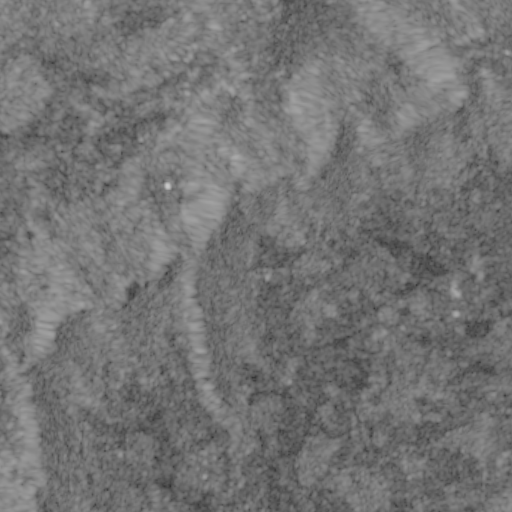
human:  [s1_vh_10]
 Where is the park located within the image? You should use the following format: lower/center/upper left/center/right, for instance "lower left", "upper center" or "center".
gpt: The park is located in the upper center of the image.
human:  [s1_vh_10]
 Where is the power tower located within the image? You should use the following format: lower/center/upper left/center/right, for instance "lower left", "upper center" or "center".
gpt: The power tower is located in the upper right of the image.
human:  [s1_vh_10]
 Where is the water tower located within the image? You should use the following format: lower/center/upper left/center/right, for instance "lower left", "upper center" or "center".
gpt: The water tower is located in the upper right of the image.
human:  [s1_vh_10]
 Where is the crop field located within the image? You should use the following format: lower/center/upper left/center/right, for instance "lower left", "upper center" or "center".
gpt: There is no crop field in the image.

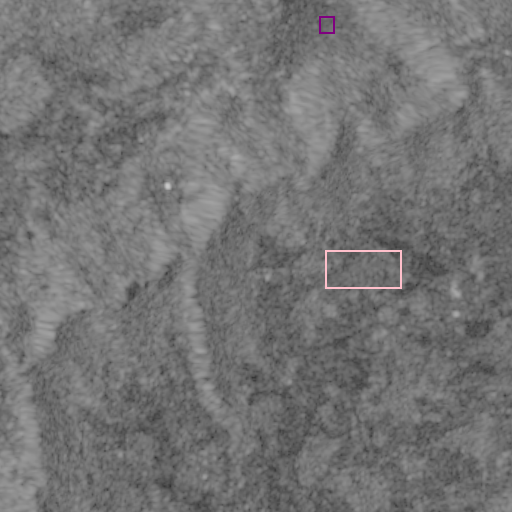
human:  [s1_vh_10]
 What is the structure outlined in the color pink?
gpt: The structure outlined in pink is a crop field.
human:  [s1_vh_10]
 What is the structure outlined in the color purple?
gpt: The structure outlined in purple is a park.
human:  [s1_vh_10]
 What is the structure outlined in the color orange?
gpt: There is no orange outline.